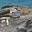
Label: 2